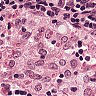
Metastatic tissue present: no